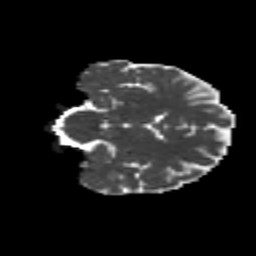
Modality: MD
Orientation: coronal
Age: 29
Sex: female
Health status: healthy
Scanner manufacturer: siemens
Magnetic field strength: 3 T
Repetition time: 8.6 s
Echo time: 0.095 s